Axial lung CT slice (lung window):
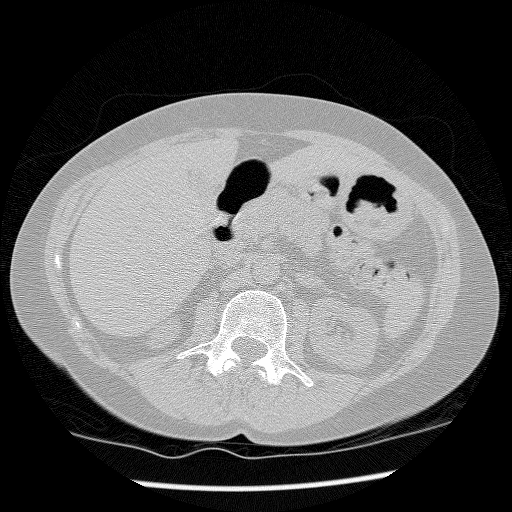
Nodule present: no